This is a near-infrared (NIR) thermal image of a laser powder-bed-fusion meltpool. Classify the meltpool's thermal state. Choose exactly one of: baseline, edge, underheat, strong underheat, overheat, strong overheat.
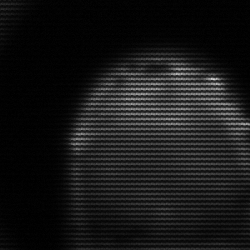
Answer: edge